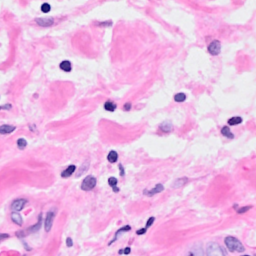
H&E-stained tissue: Breast